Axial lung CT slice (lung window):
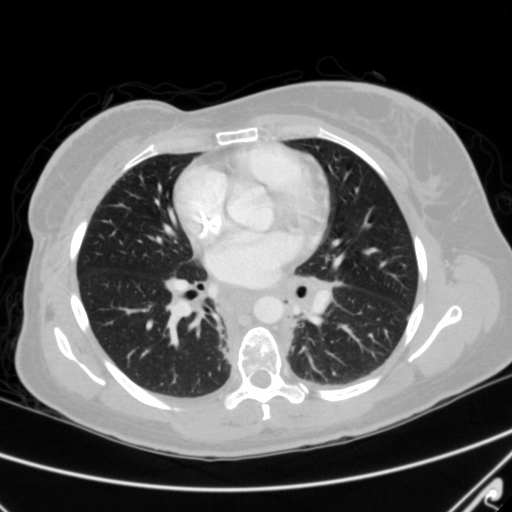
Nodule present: no